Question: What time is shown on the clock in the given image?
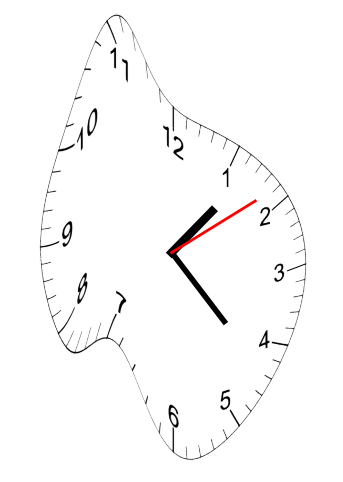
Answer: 01:22:09